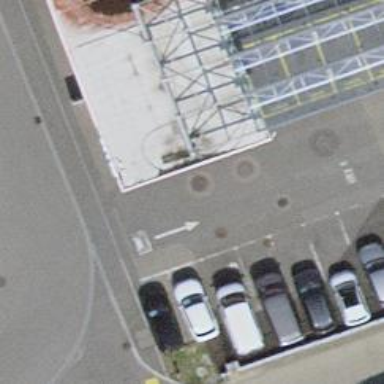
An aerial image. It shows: Fuel station.